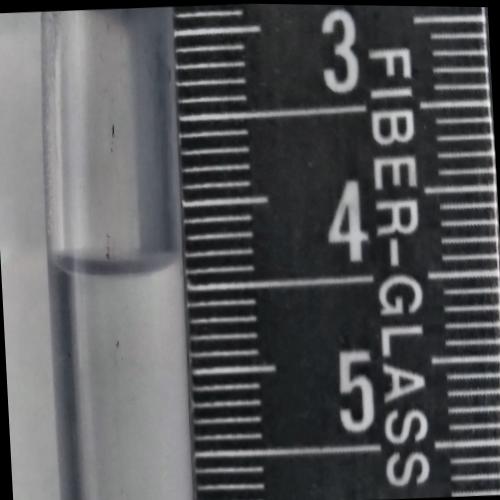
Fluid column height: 4.4 cm